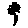
Label: flower